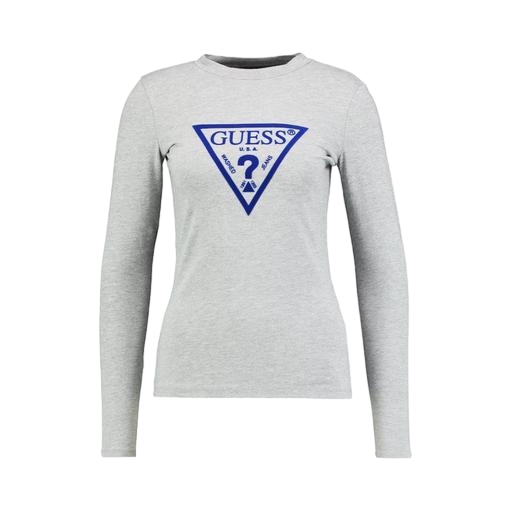
longsleeve t-shirt, blue iconic women's long-sleeved t-shirt, long sleeve tee, white background